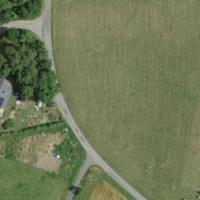
EUNIS habitat code: 52
Species observed at this site:
Portulaca oleracea